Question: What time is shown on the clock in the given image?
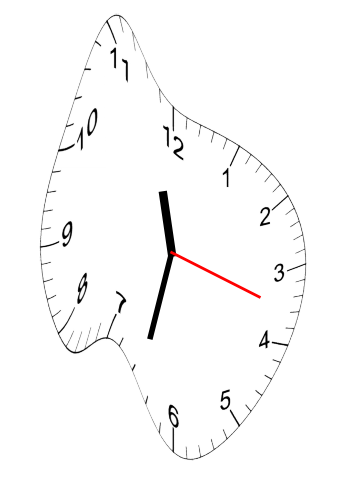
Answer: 11:32:18